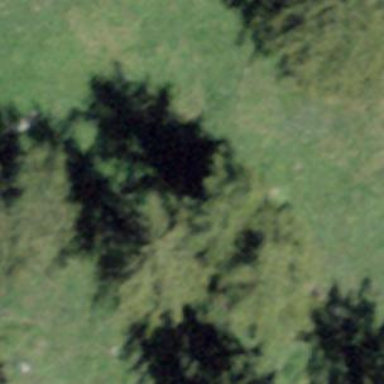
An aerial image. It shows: Forest area.